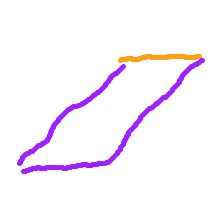
Shape: parallelogram